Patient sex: M
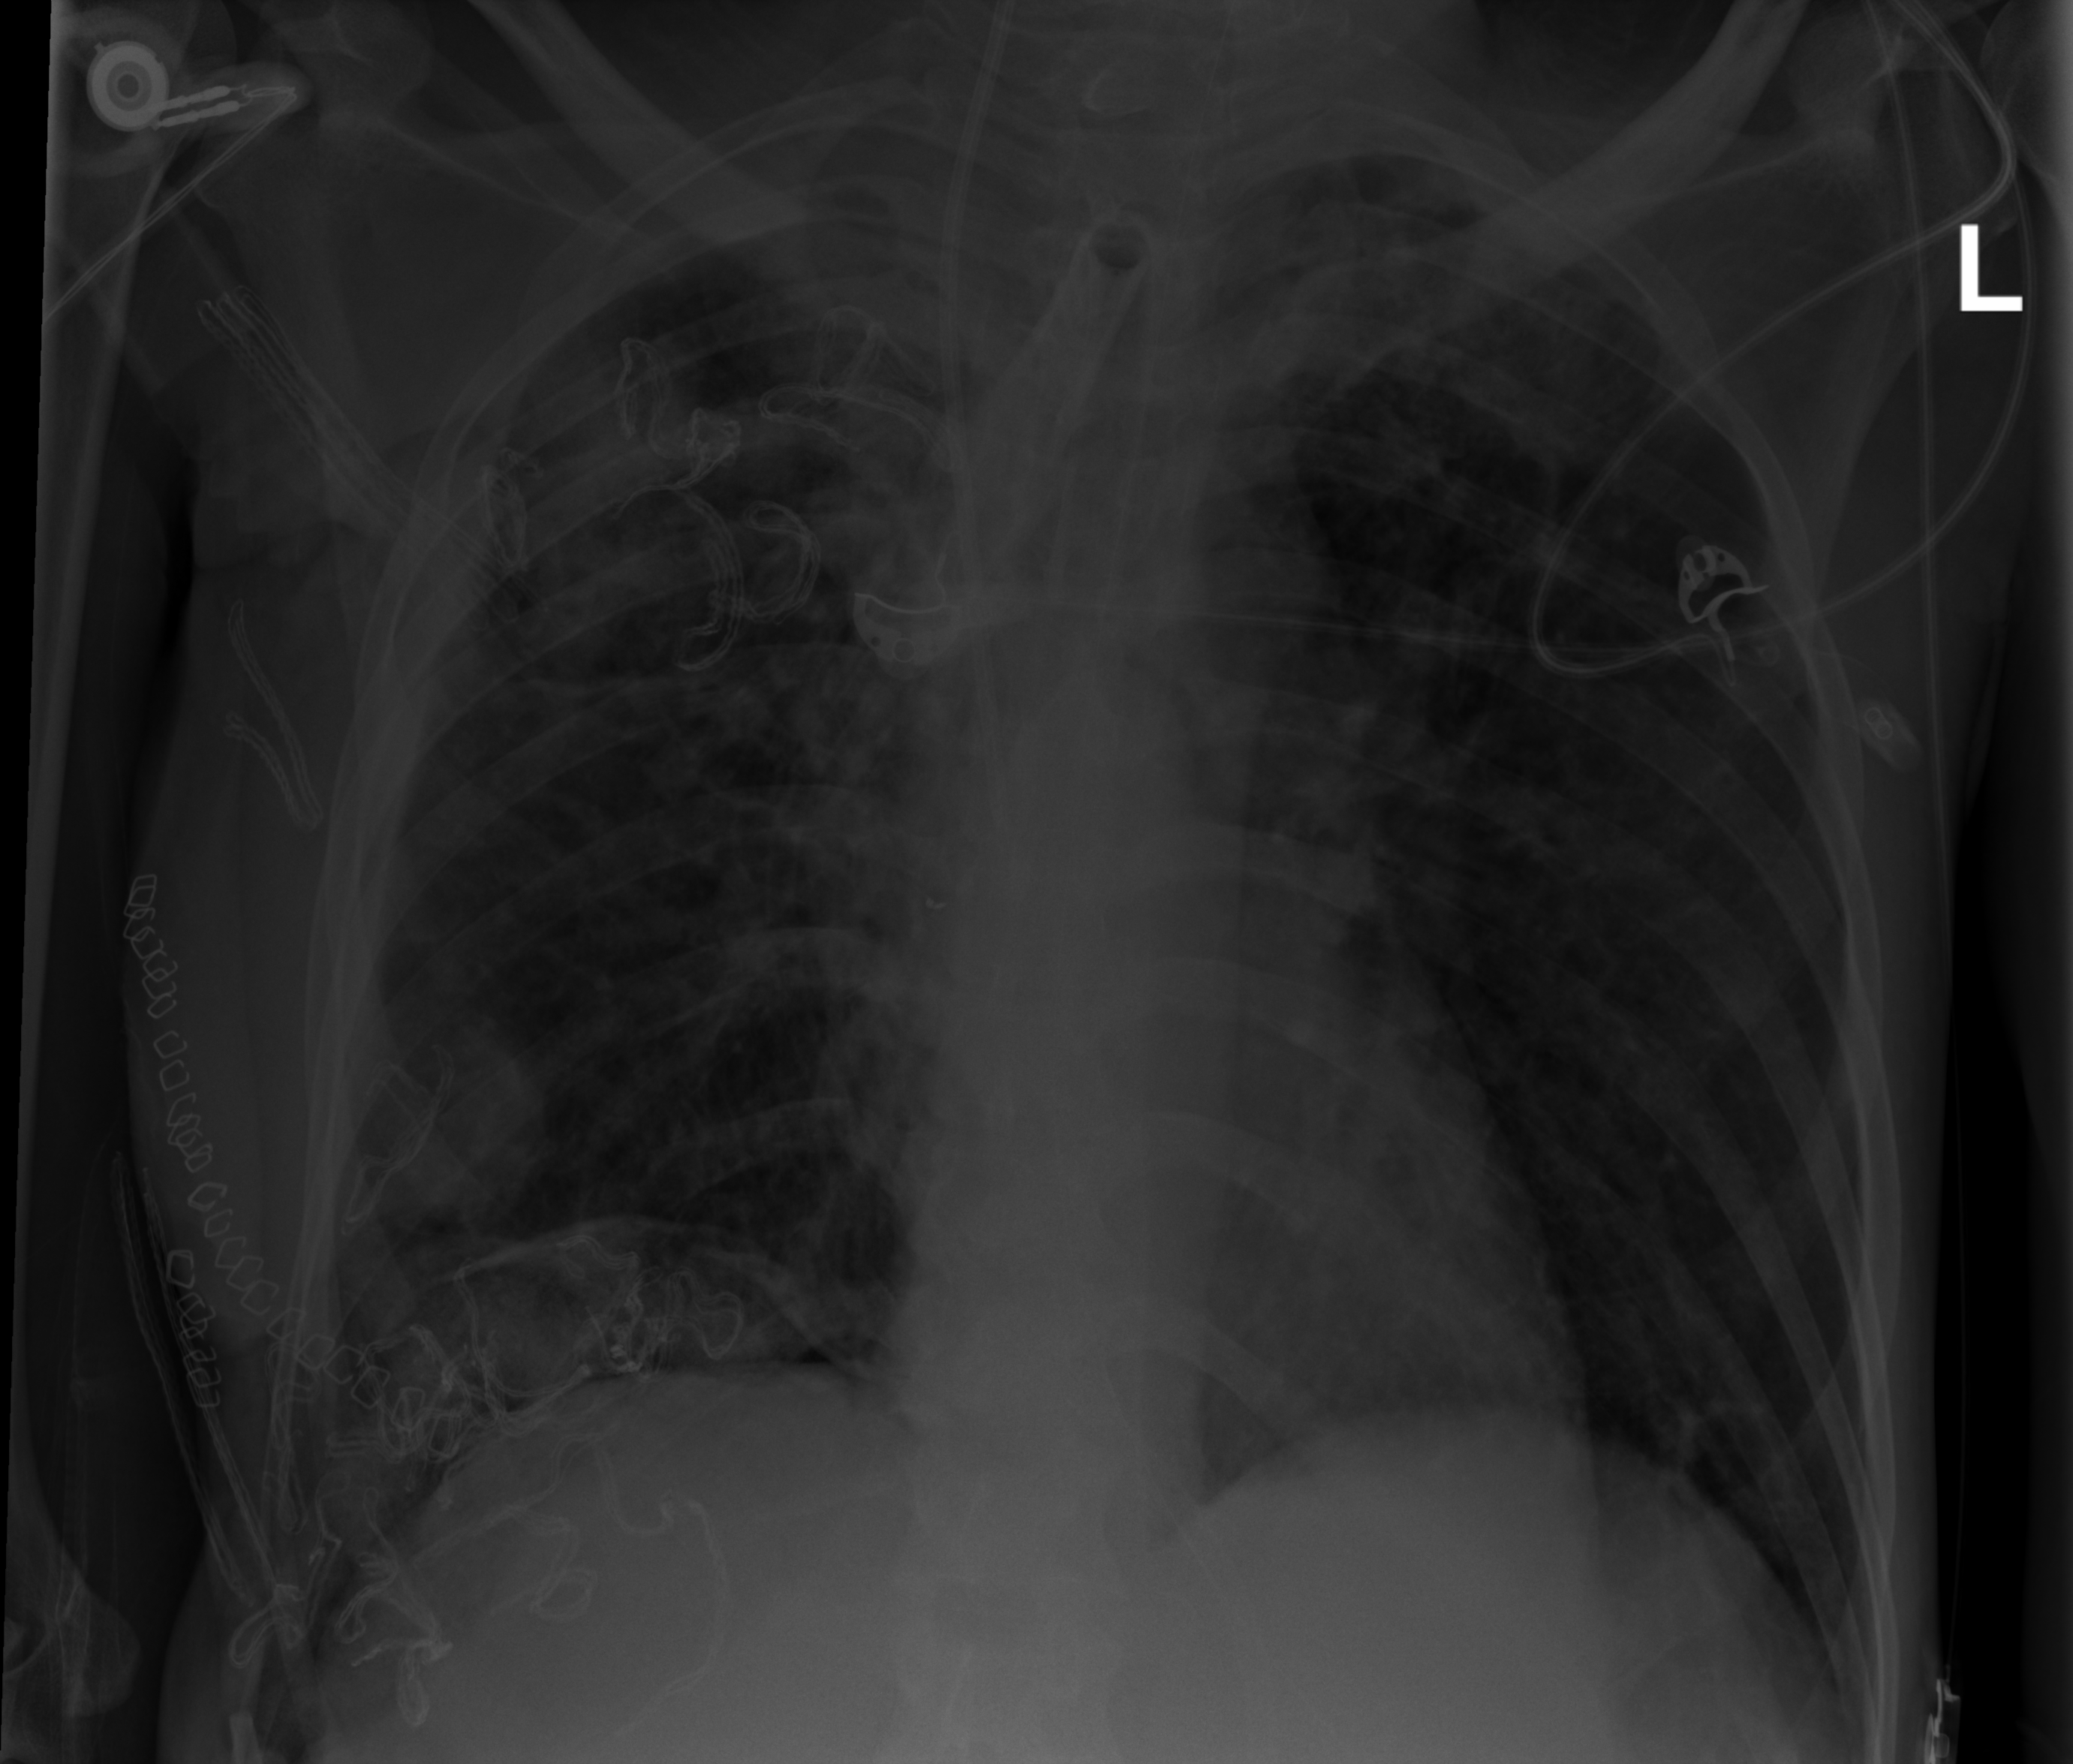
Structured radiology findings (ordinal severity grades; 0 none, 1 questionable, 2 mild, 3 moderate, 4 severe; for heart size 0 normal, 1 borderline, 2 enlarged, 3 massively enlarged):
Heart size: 0
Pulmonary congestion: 0
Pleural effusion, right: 2
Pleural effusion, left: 0
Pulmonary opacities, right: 3
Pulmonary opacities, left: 2
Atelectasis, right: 2
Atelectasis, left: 0